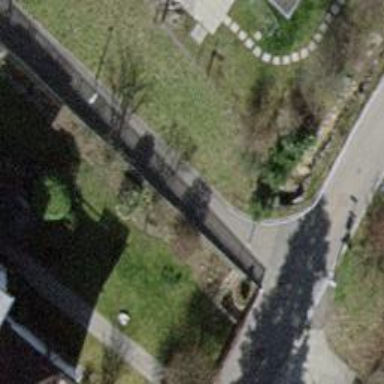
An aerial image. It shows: Bollard.